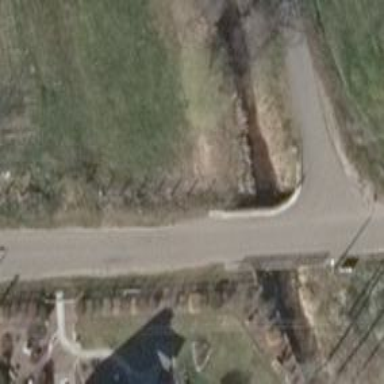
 featuring bridge. Both sides of the road have sidewalks."